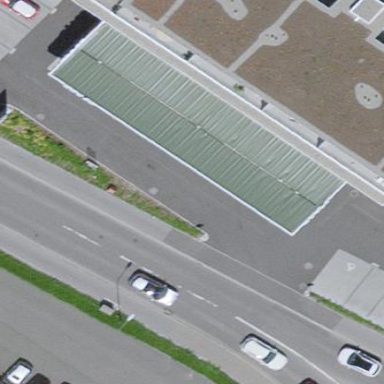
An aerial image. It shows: View of roof of building.